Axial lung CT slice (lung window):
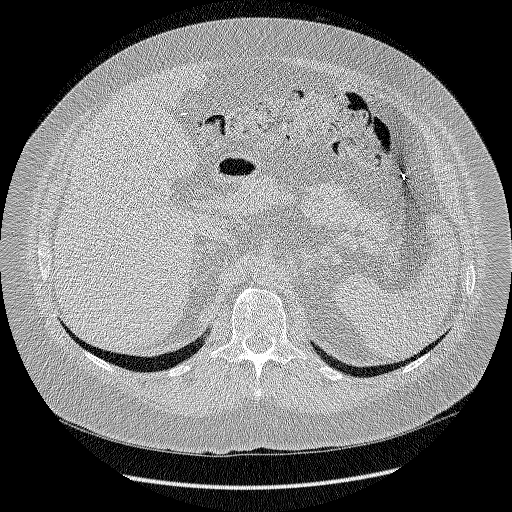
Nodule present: no